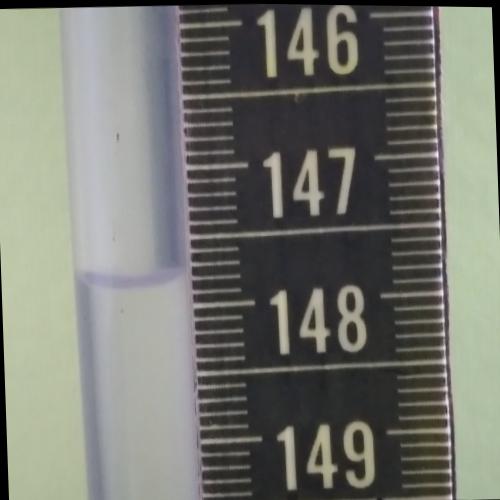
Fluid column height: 147.8 cm